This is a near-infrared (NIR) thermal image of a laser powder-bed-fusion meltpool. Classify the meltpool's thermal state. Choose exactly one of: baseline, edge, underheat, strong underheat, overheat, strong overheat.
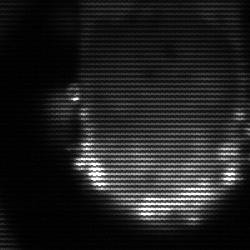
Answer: baseline